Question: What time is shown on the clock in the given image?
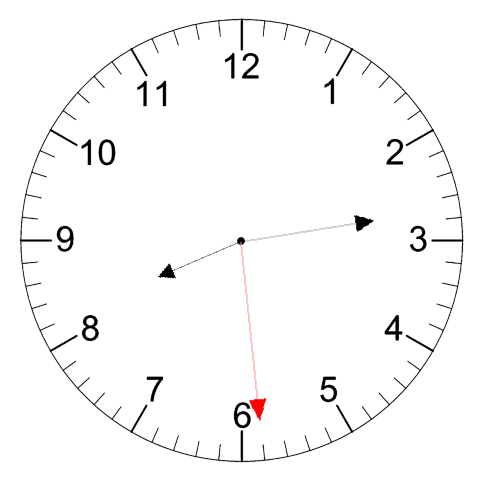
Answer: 08:13:29